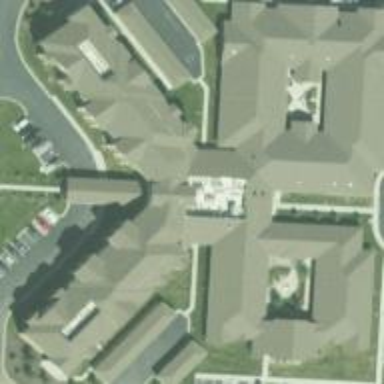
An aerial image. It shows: Nursing home building.